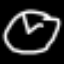
Label: clock